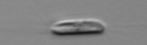
Label: Chrysochromulina